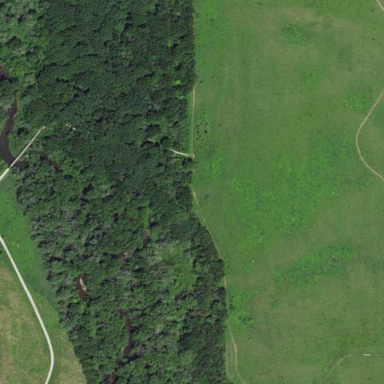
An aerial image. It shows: Fen wetland area.